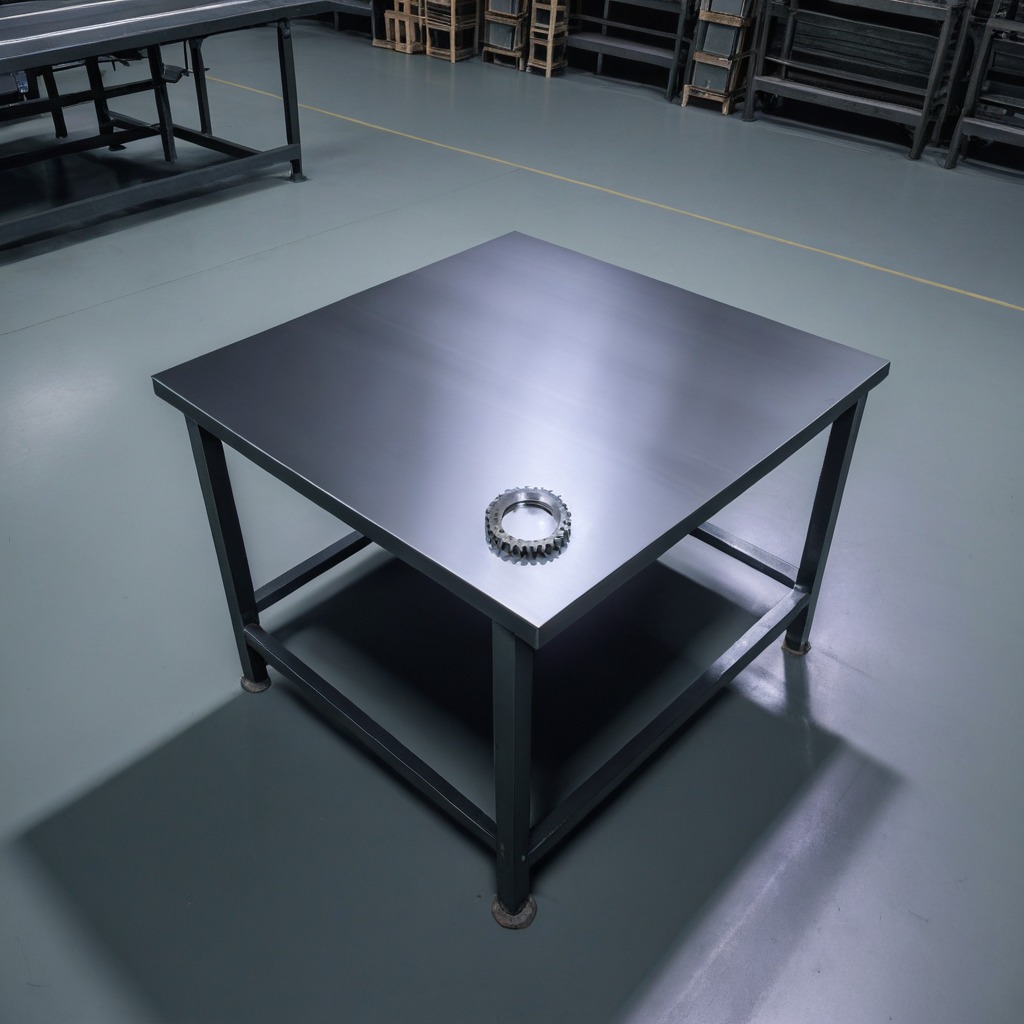
A steel gear with teeth is lying on the tabletop.